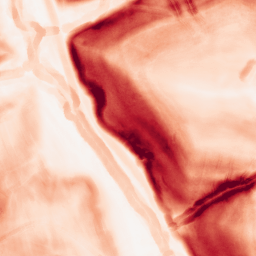
Category: morphological
Decomposition family: morphological_gradient
Decomposition parameters: size: 5
shape: disk
Upsampling method: bicubic_3x
Upsampling parameters: scale: 3
Upsampling scale: 3